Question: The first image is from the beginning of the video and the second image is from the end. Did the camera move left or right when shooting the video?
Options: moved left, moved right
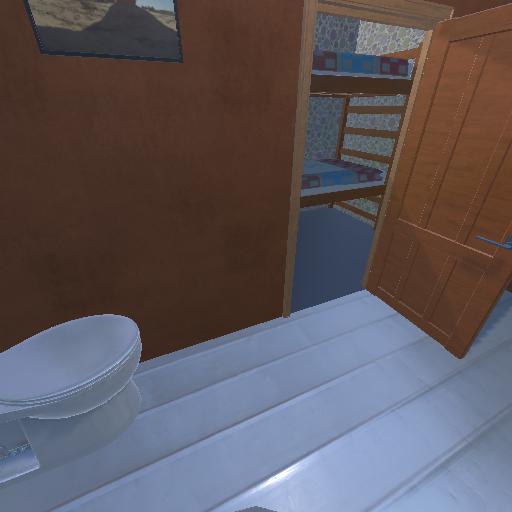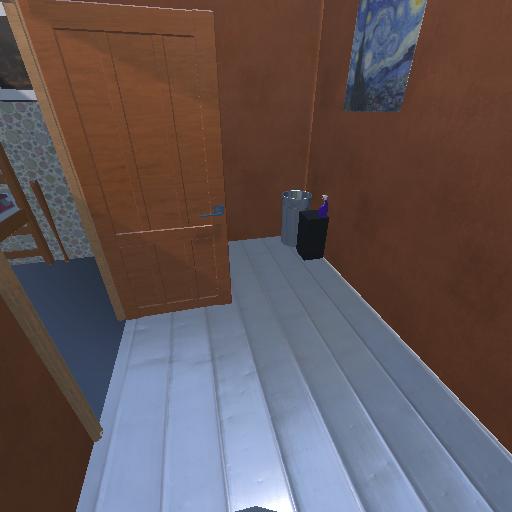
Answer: moved left